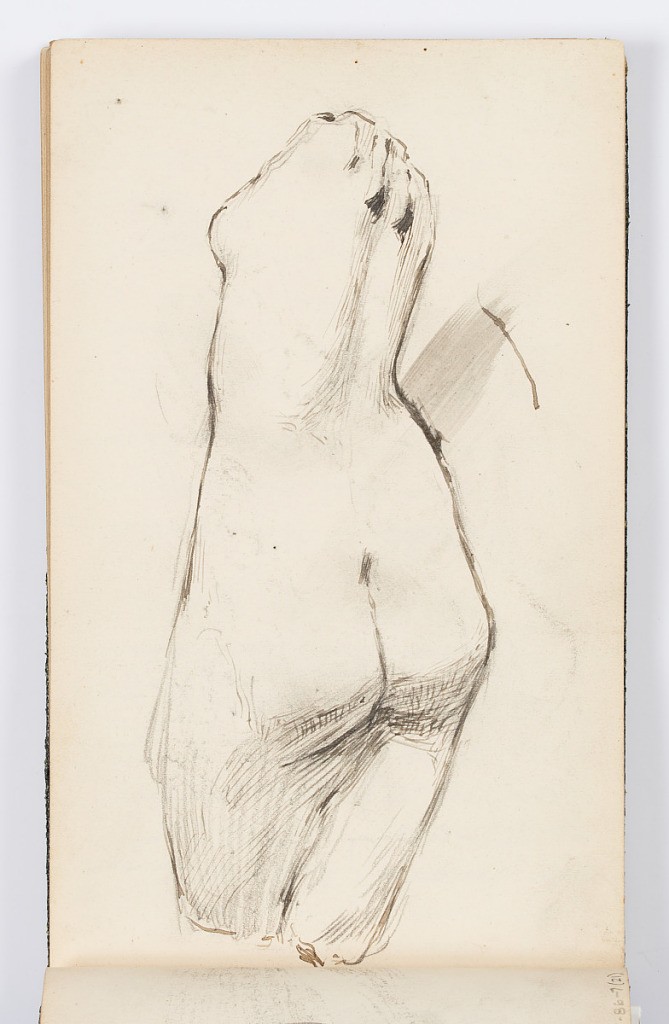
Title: Sketchbook Page: Classical Statue
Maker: Kenyon Cox, American, 1856–1919
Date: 1883
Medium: Graphite on paper
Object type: Sketchbook folio
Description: Recto: Sketch of classical statue of nude female figure from rear, missing arms, head, and legs below knee.
Verso: Beginning of the draft of a letter "To the Editor of the Commercial Gazette" addressing attempts by Congress to protect American art.